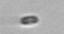
Label: Bacillariophyceae